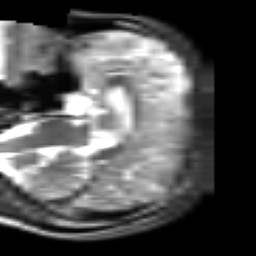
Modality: T2w
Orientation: sagittal